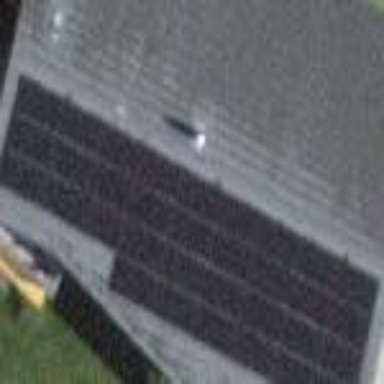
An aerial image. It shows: Solar power generator.